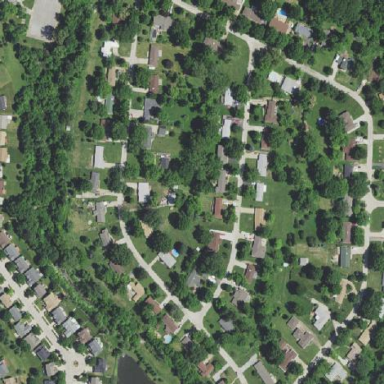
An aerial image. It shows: Residential area composed of single-family homes.